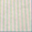
Piece: xx